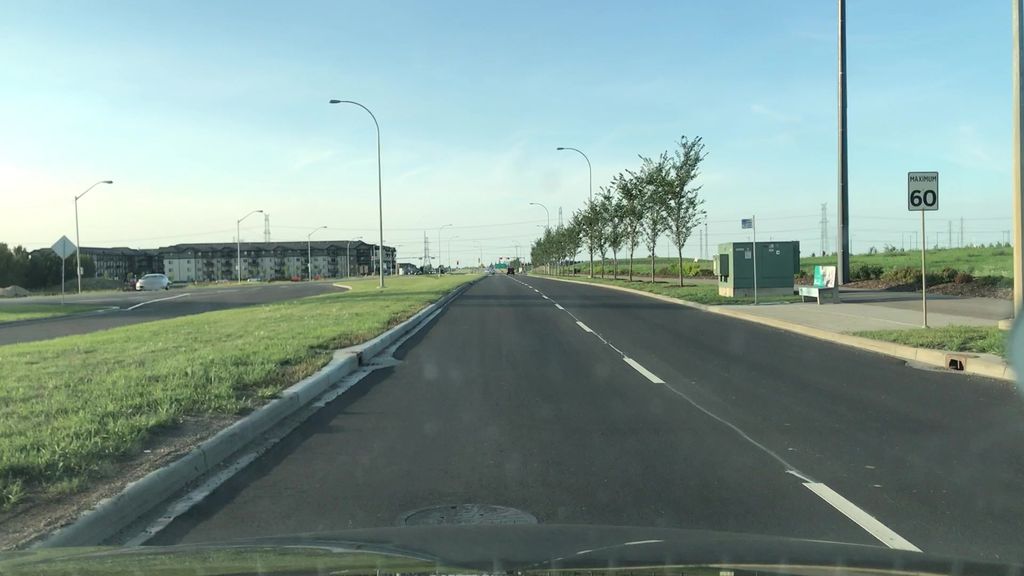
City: edmonton